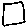
Label: square